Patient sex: M
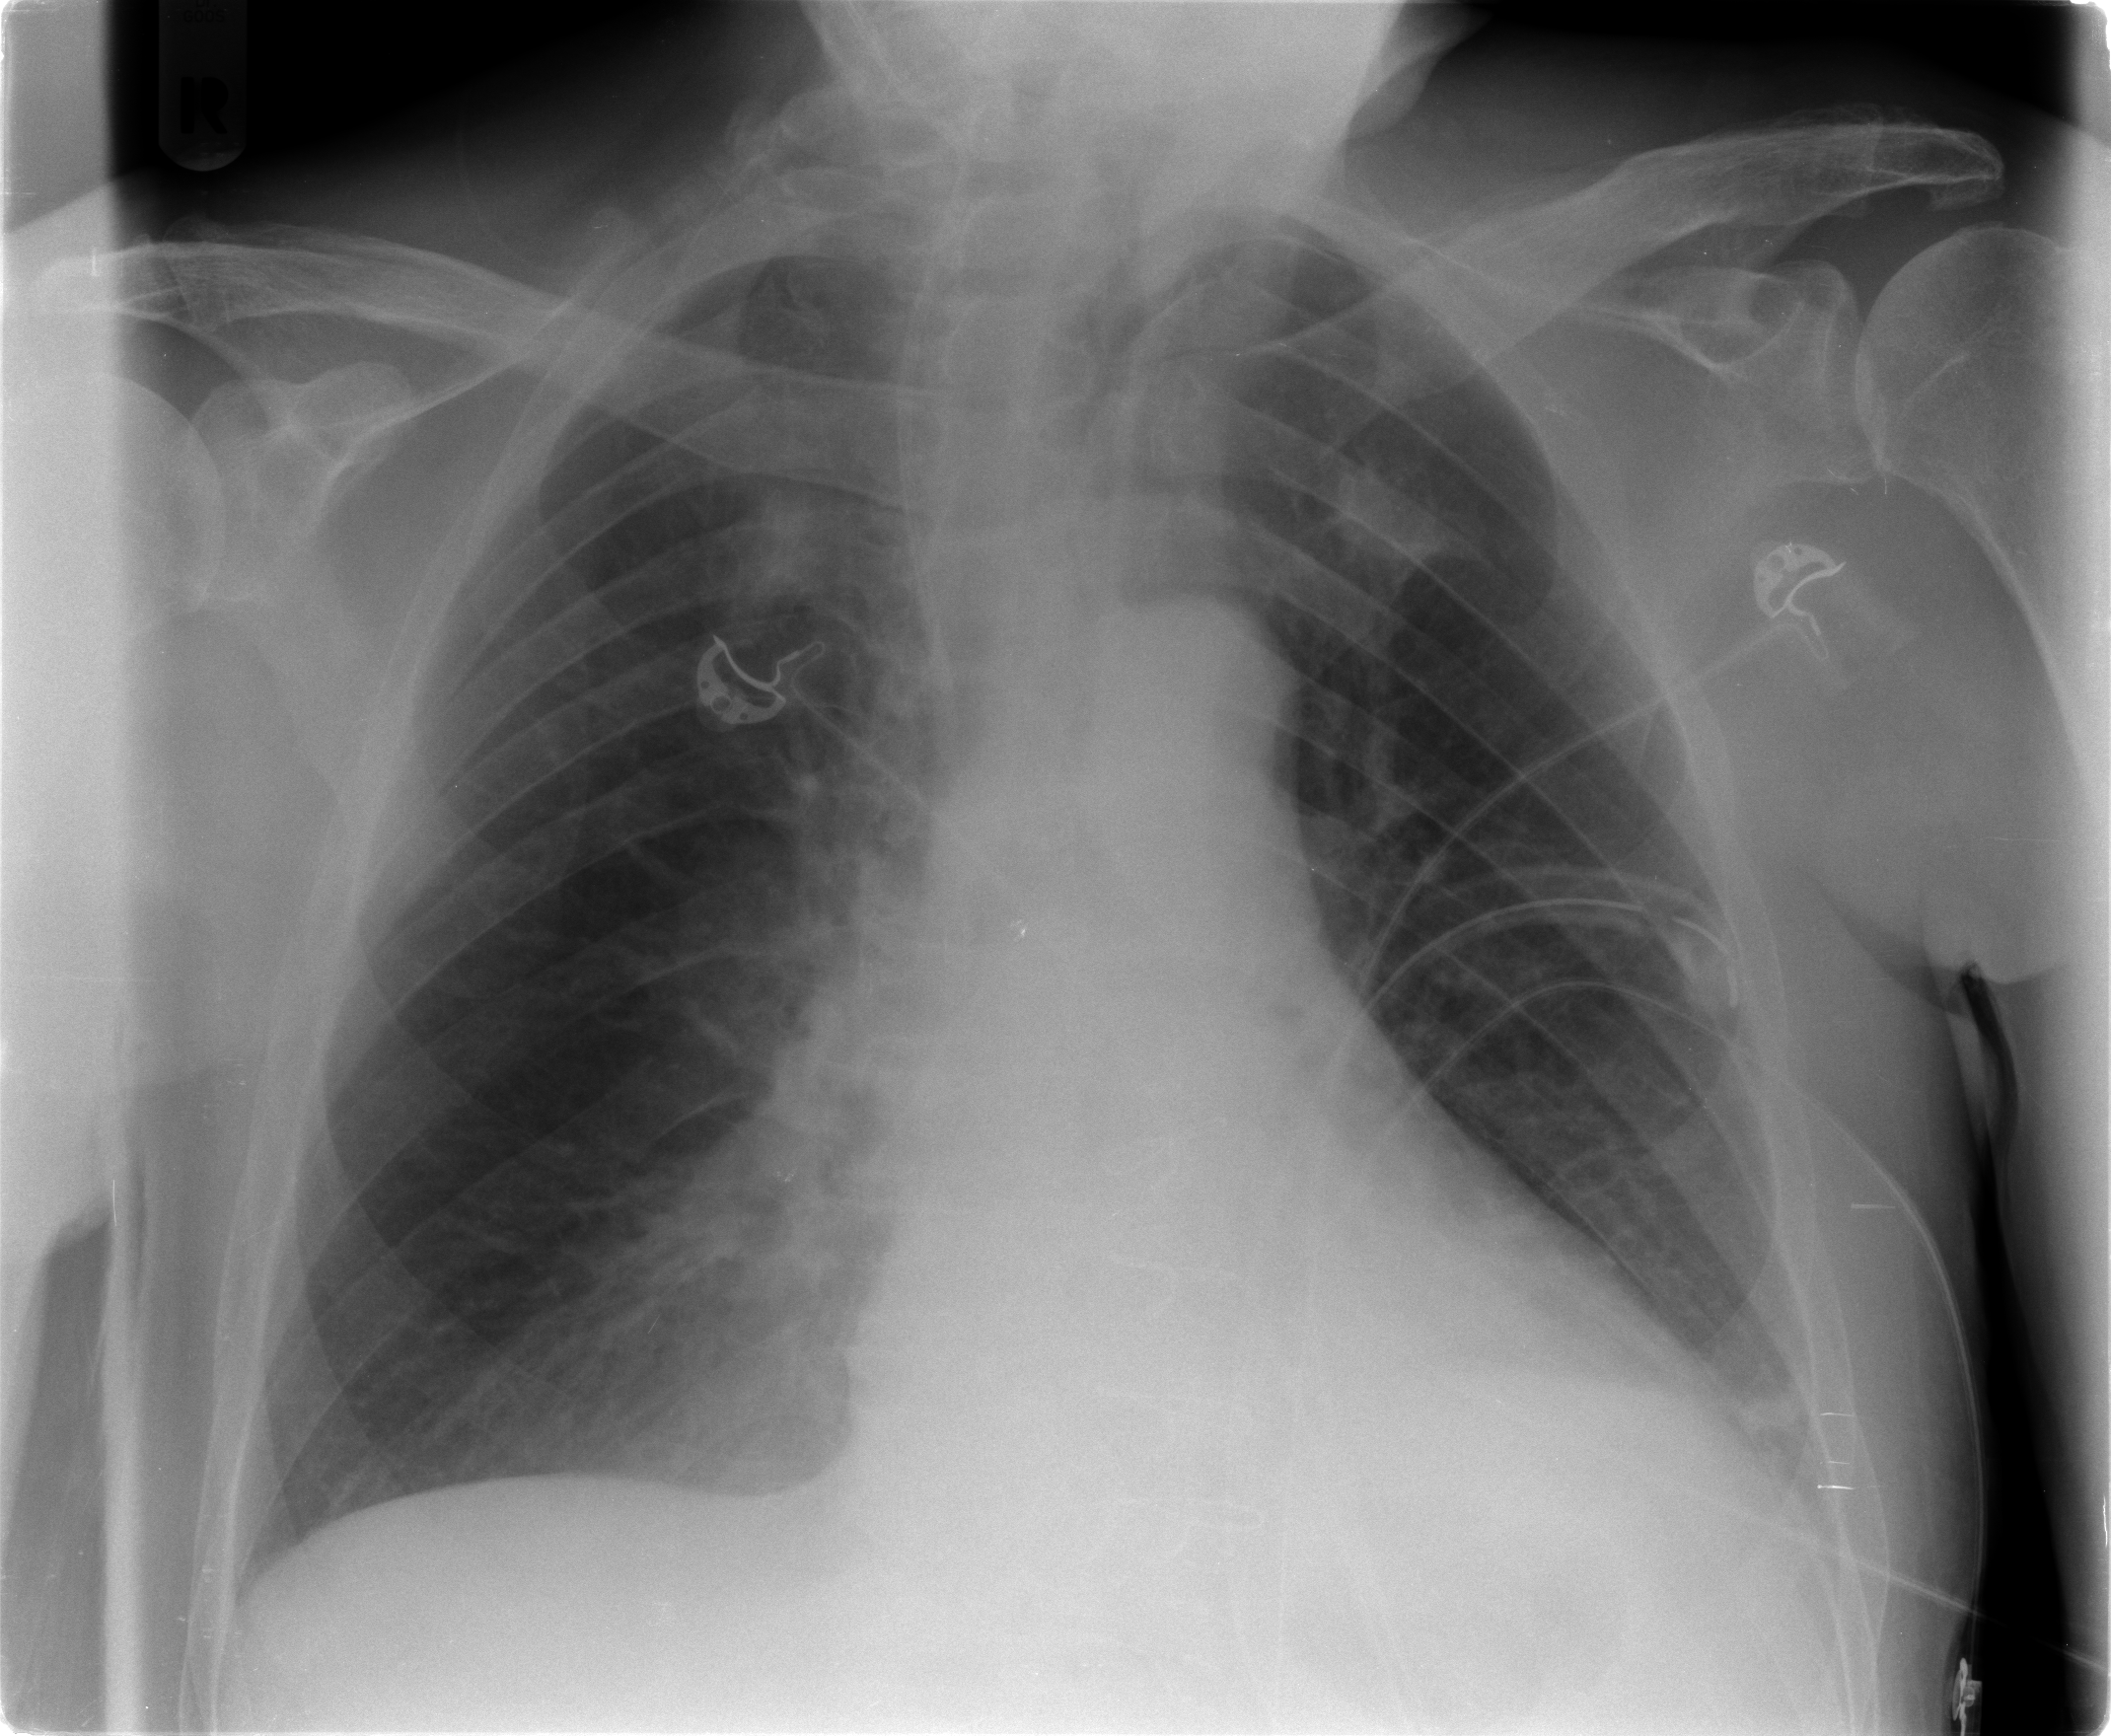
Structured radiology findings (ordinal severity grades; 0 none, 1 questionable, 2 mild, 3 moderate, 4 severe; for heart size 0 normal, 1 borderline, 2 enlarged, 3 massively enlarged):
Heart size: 1
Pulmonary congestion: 0
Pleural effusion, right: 0
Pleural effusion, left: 1
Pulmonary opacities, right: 0
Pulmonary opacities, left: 0
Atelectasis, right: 0
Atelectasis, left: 2